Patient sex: F
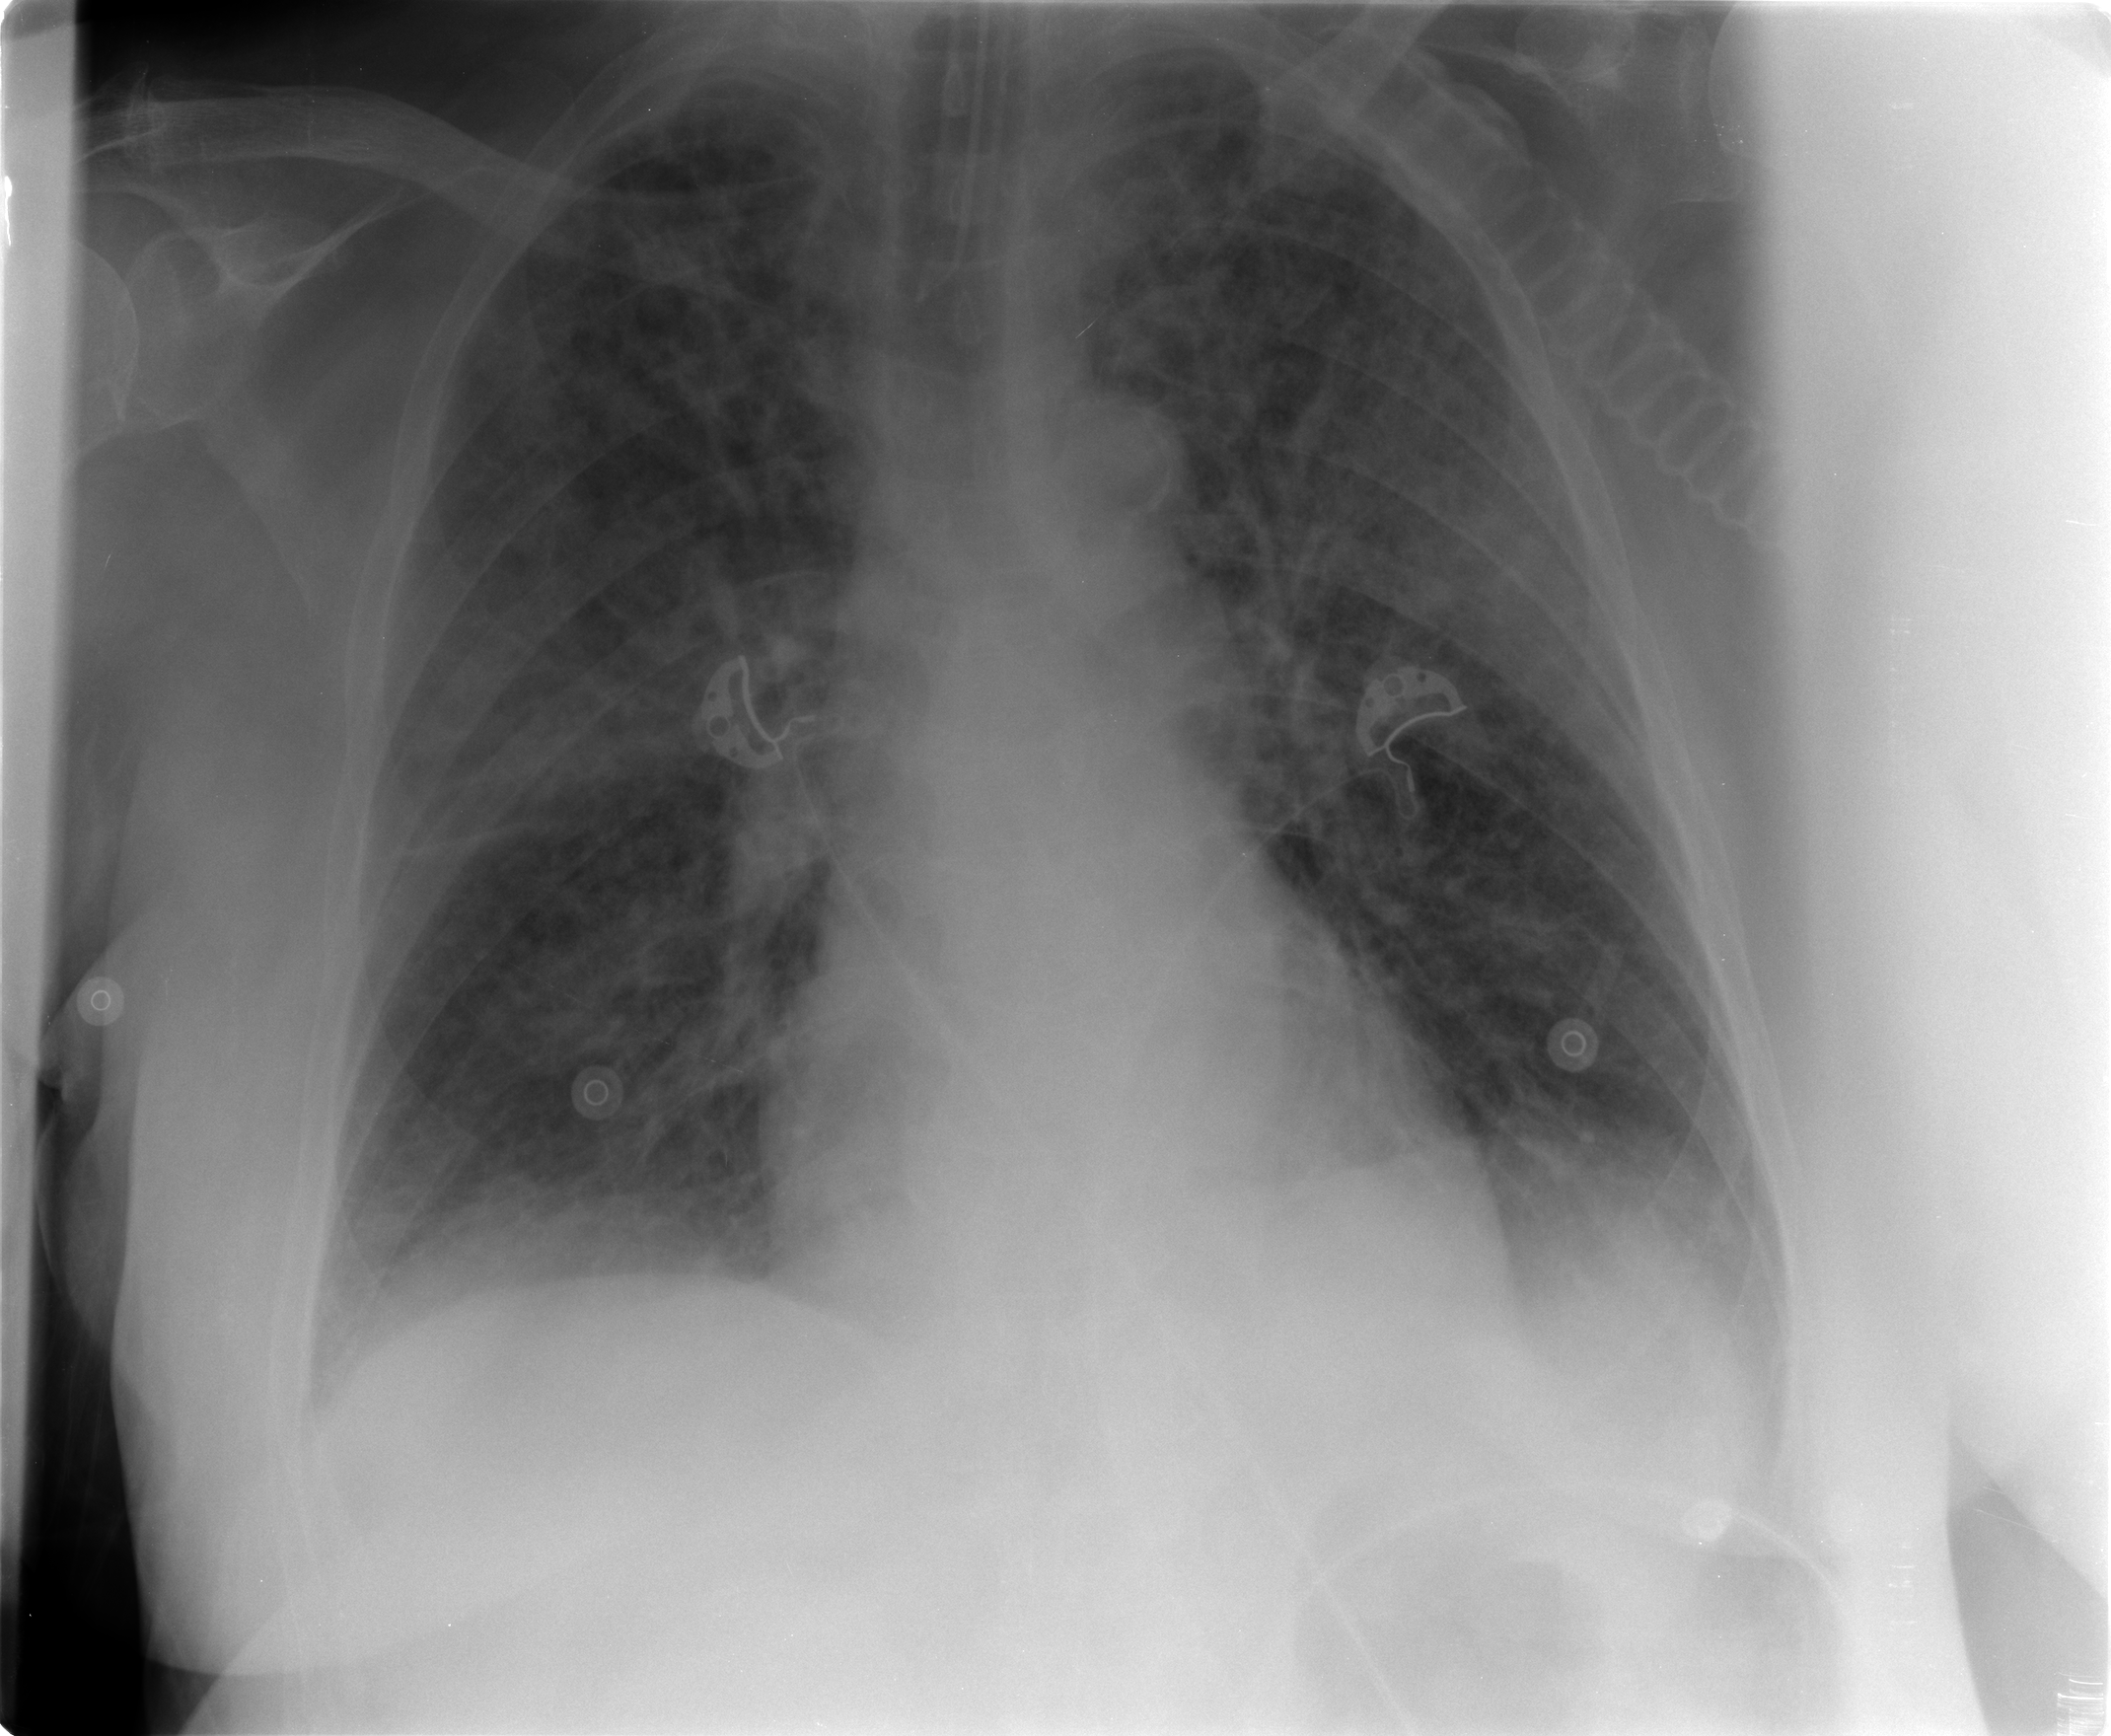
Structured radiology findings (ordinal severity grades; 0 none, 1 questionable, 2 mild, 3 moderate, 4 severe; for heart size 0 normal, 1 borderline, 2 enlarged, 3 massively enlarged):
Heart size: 0
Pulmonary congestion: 2
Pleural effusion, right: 0
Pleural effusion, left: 0
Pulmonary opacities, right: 0
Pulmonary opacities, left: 0
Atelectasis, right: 2
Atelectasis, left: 2